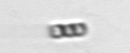
Label: Chaetoceros